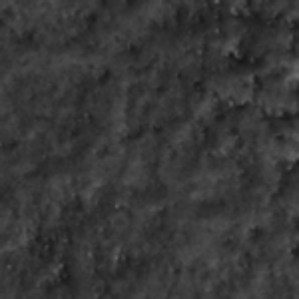
Label: frost